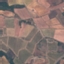
Land use / land cover: PermanentCrop